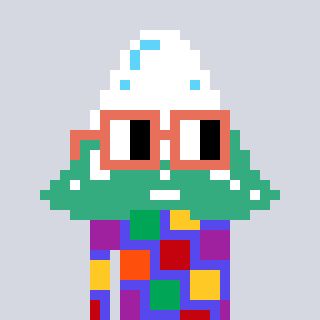
a pixel art character with square orange glasses, a snowy mountain-shaped head and a computerblue-colored body on a cool background